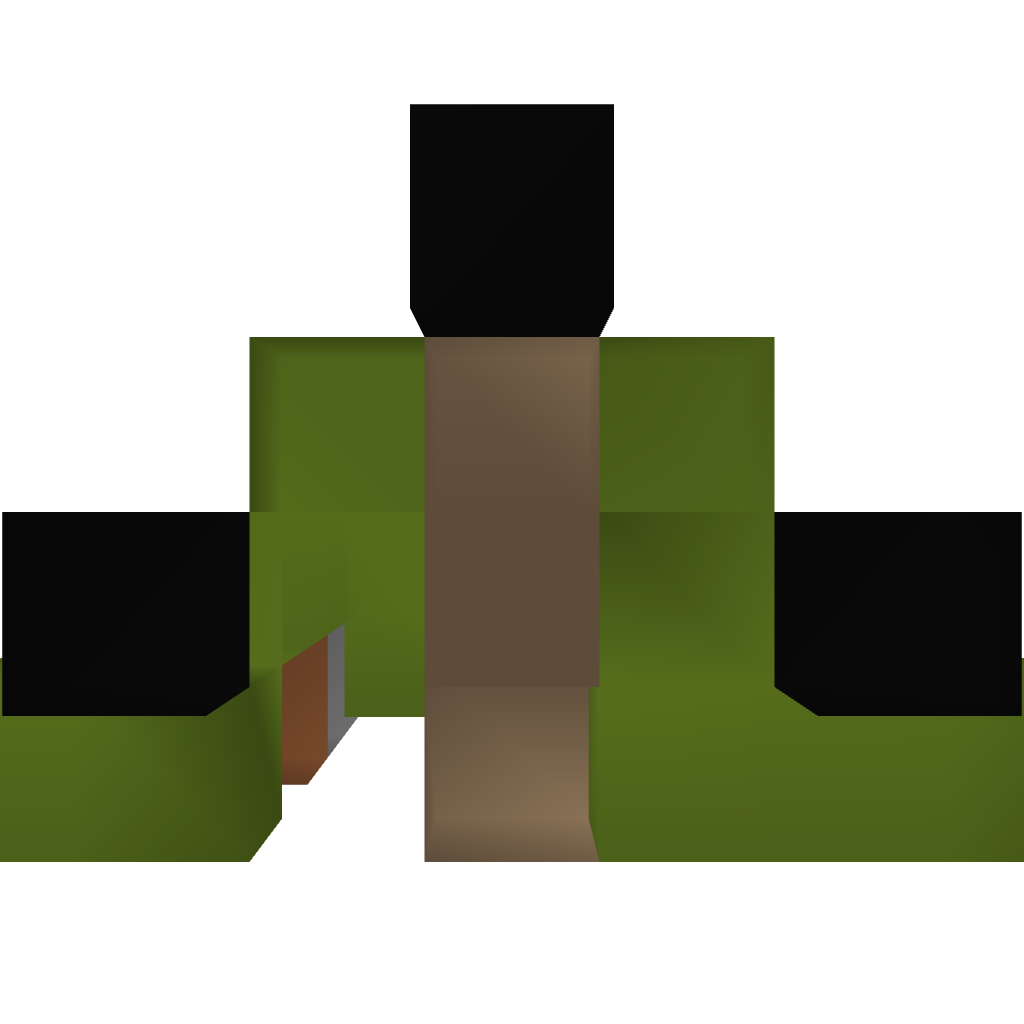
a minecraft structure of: Quick and smart Tent